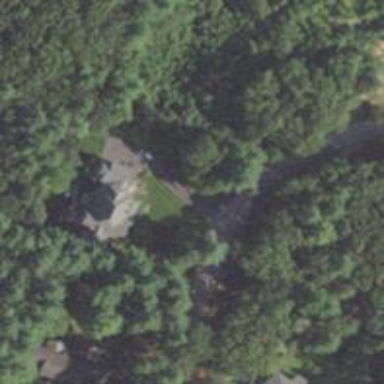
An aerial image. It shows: Driveway.